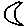
Label: moon